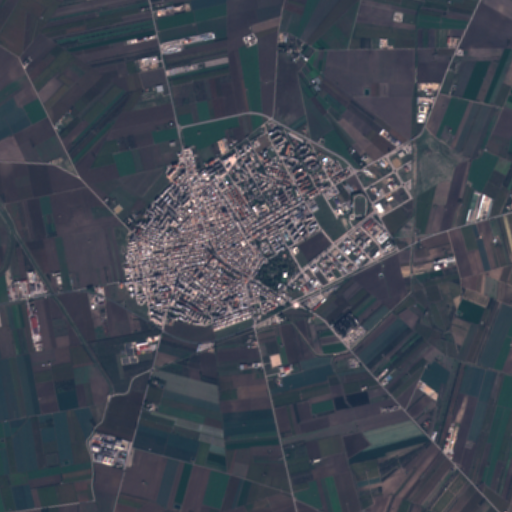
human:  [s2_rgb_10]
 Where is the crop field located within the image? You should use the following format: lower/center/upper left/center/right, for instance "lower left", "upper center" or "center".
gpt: The crop field is located in the center of the image.
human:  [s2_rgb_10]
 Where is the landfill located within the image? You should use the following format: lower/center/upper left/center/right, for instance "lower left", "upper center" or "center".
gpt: The landfill is located in the upper center of the image.
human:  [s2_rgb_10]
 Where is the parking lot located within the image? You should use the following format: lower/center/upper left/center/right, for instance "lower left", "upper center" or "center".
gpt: The parking lot is located in the upper center of the image.
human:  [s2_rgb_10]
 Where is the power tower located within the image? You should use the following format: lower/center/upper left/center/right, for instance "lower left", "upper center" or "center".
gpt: The power tower is located in the upper of the image.
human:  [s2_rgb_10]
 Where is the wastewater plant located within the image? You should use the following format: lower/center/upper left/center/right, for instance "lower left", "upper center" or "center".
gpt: The wastewater plant is located in the upper center of the image.
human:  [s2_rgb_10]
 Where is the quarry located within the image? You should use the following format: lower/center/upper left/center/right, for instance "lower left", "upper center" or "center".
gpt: There is no quarry in the image.